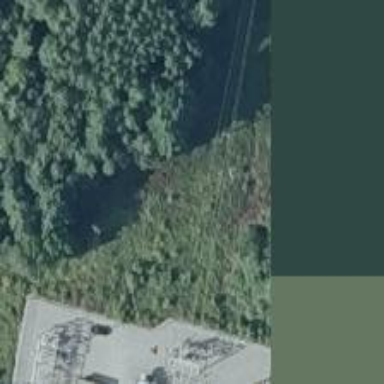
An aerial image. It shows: Power pole.